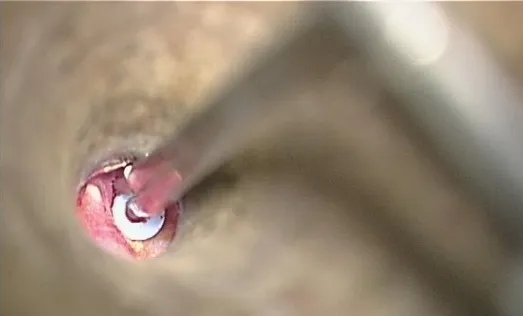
Per-operative view showing extraction of the tympanostomy tube.
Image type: medical_photograph (other_medical_photograph)